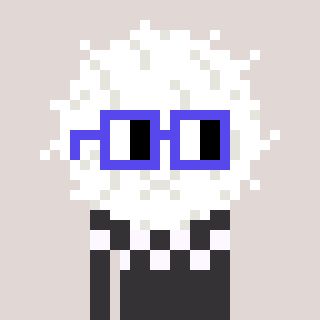
a pixel art character with square blue glasses, a cottonball-shaped head and a grayscale-colored body on a warm background